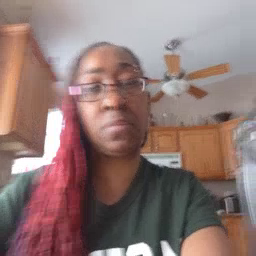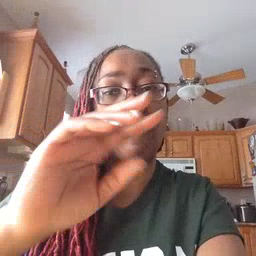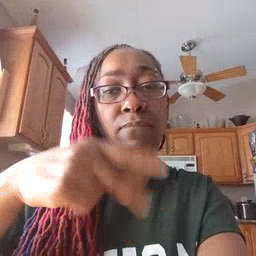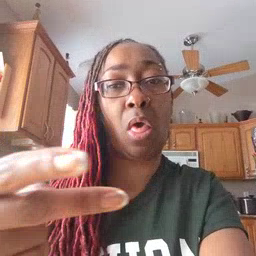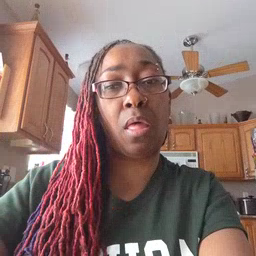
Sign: fall